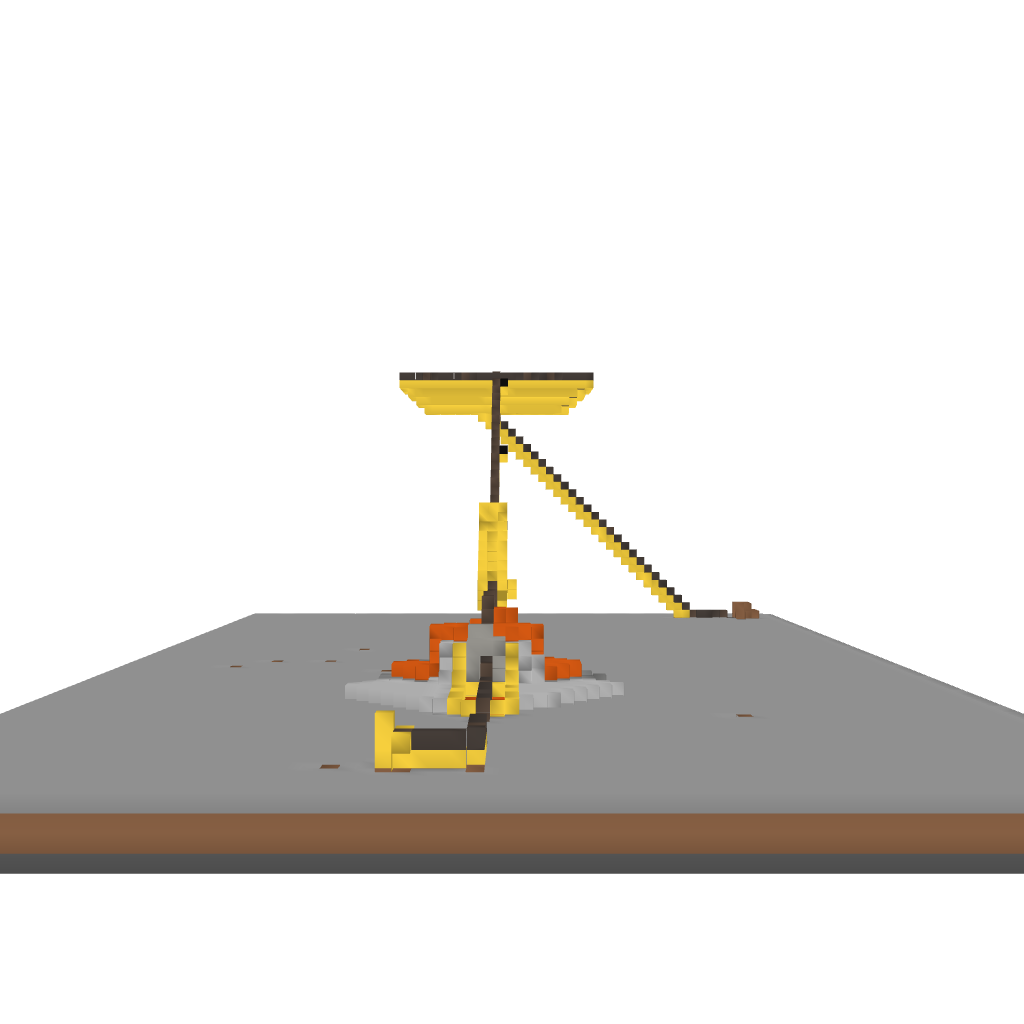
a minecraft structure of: Rollercoaster